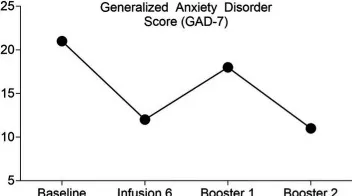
Displays the responses of the patient prior to (Baseline), during (Infusion 6 and Booster 1), and following the final dose (Booster 2) of the ketamine assisted psychotherapy treatment for the scales administered. For all scales, lower scores represent less severe symptomology. Panel. Displays scores for the Generalized Anxiety Disorder (GAD-7).
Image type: chart (chart)